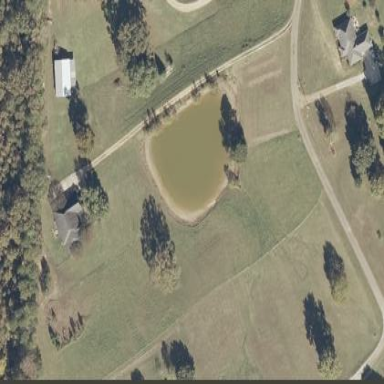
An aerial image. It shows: Pond with natural water.